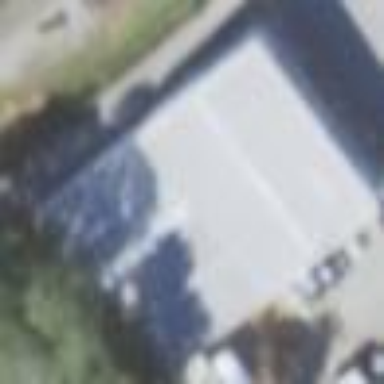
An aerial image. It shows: Building with furniture shop.